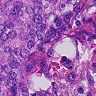
Metastatic tissue present: yes